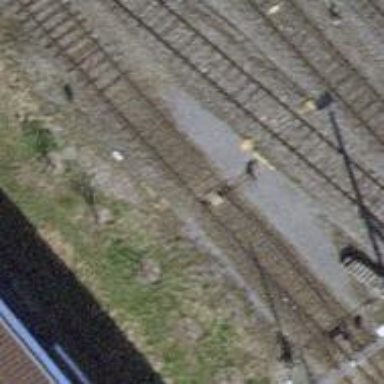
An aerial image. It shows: Railway switch.